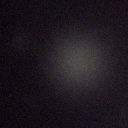
Screen state: off